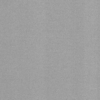
Label: dusty